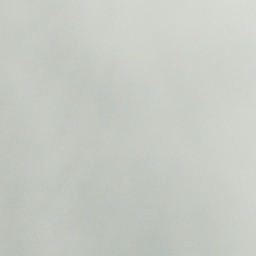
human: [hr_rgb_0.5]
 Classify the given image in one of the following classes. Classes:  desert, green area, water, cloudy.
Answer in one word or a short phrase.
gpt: cloudy